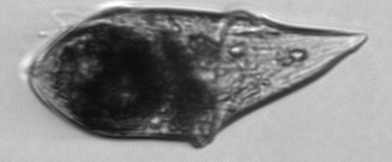
Label: Gyrodinium